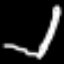
Label: pencil